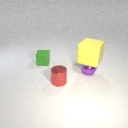
small green rubber cube behind small purple metal sphere